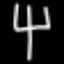
Label: fork